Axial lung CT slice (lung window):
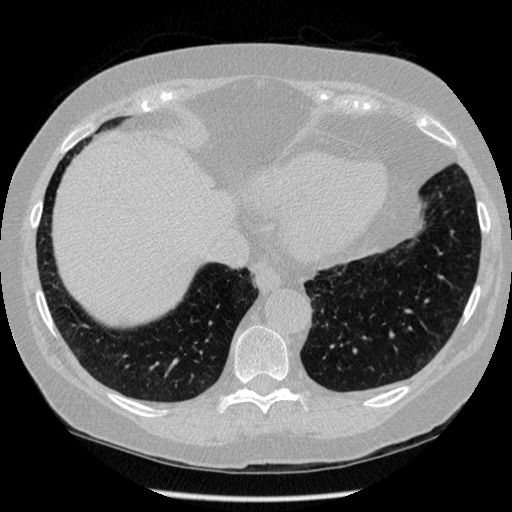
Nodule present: no